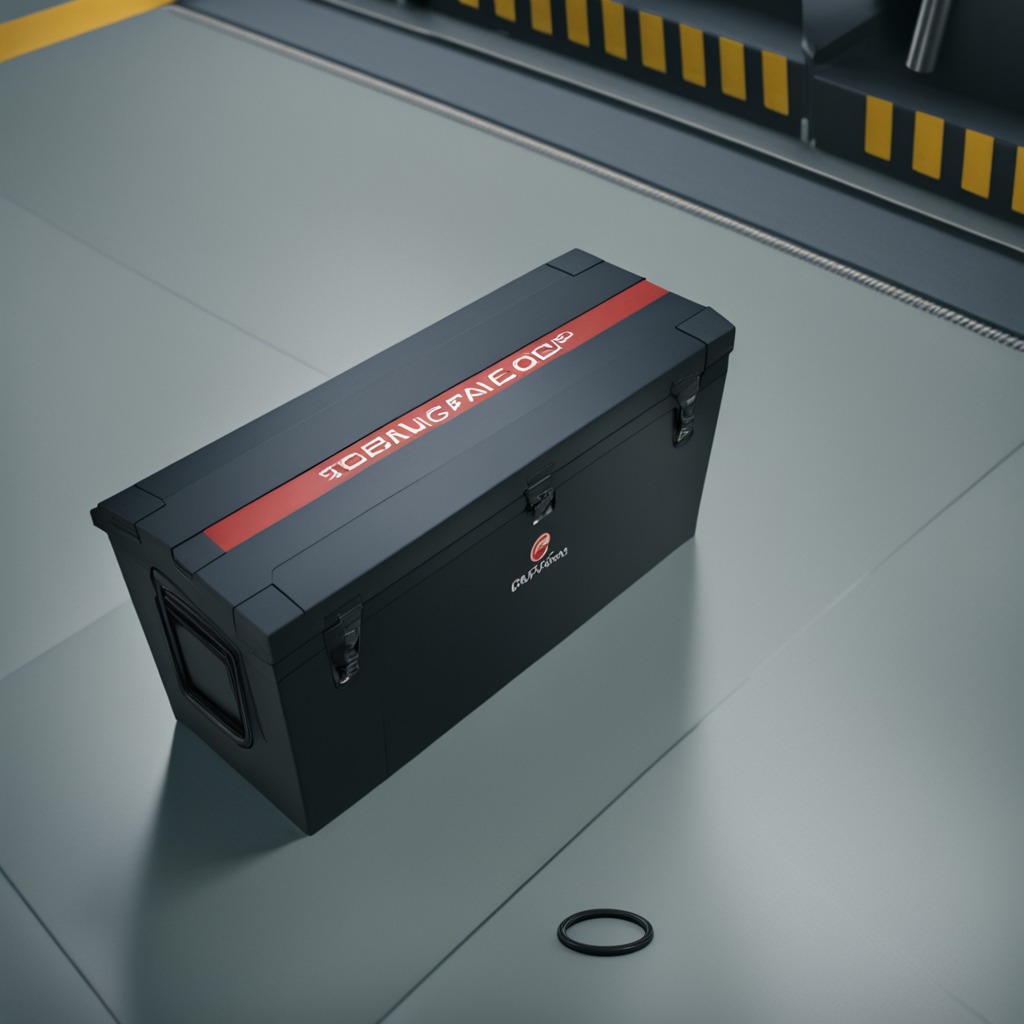
A rubber O-ring lies on the toolbox surface in an airplane hangar workshop 8K.